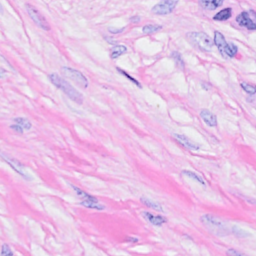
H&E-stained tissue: Breast